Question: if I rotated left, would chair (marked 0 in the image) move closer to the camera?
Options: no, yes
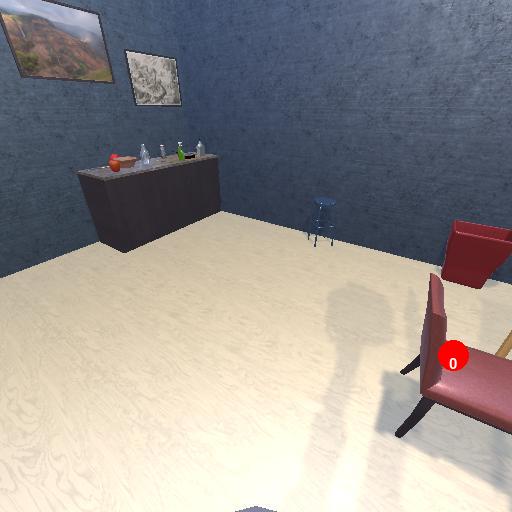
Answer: no